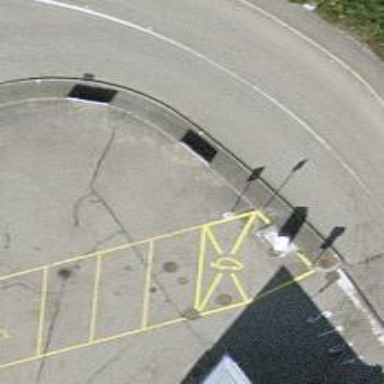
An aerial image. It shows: Charging station.